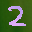
Label: 2